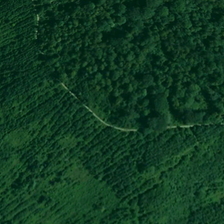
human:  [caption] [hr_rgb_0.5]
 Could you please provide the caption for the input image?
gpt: it is green grassland and trees, and light yellow path .

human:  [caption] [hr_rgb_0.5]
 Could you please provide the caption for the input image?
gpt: a small curved wild road is through a piece of green forest .

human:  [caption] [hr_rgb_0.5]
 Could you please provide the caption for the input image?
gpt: a small curved wild road is through a piece of green forest .

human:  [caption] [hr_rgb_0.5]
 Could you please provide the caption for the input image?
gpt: this is a grassland, trees and a path .

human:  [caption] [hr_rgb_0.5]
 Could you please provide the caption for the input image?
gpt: this is a grassland, trees and a path .